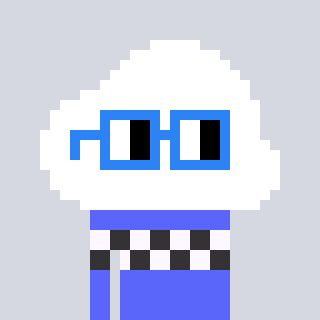
a pixel art character with square blue glasses, a cloud-shaped head and a purple-colored body on a cool background